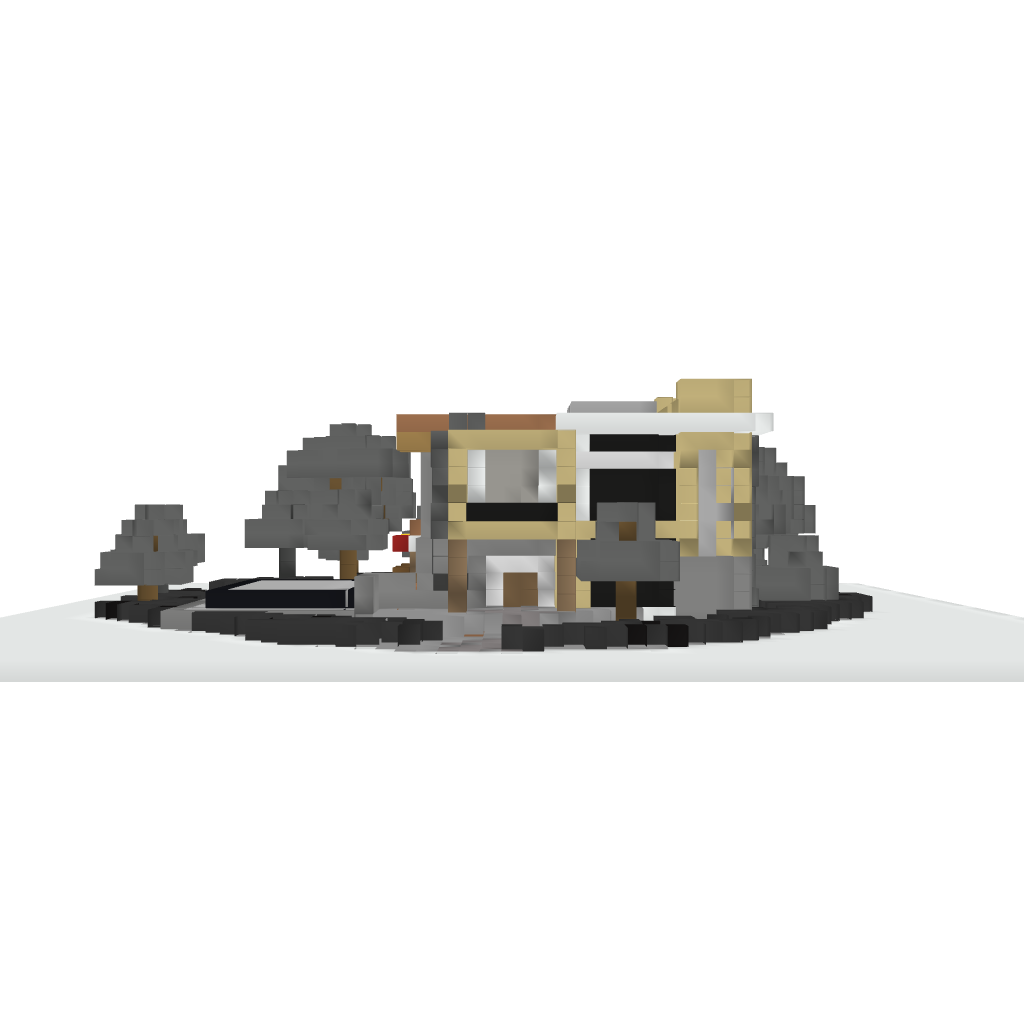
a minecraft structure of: Luxury House #3